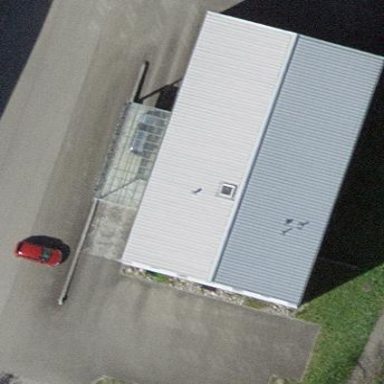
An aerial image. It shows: Commercial building.